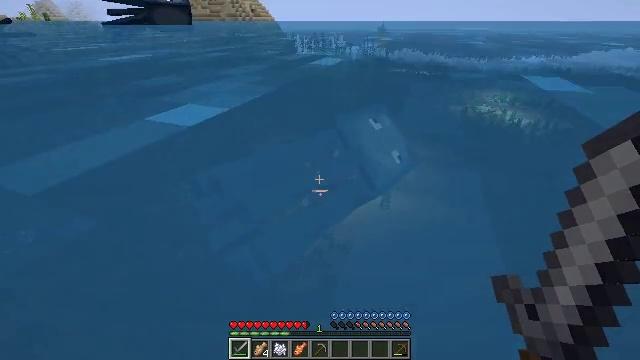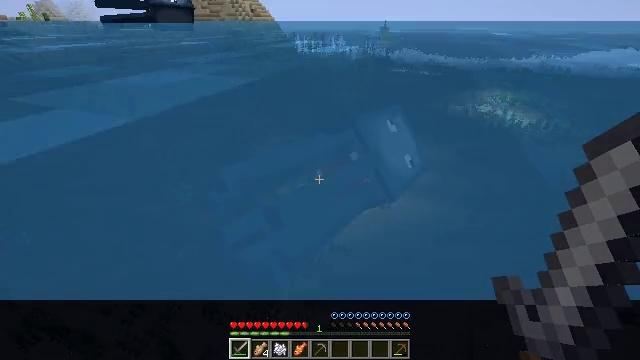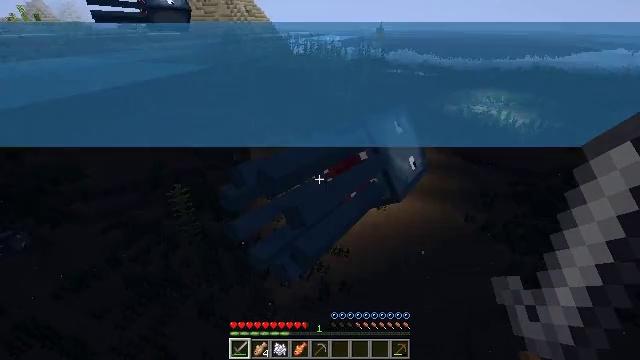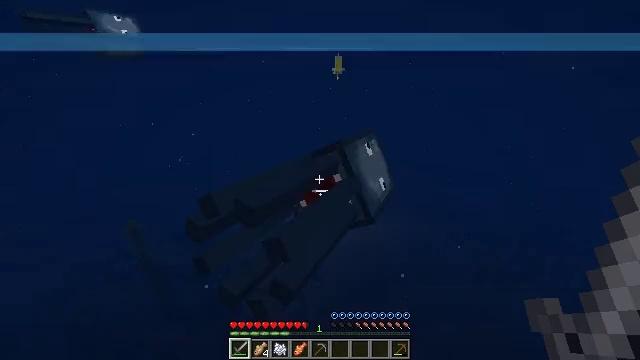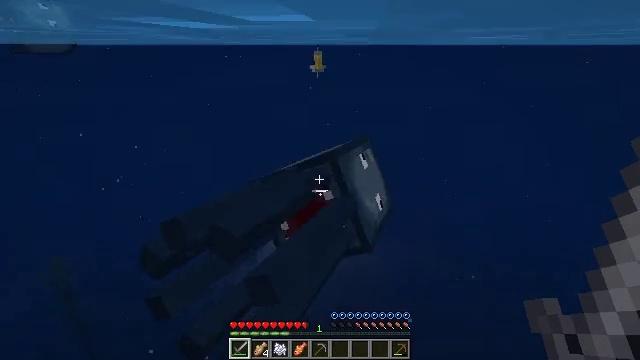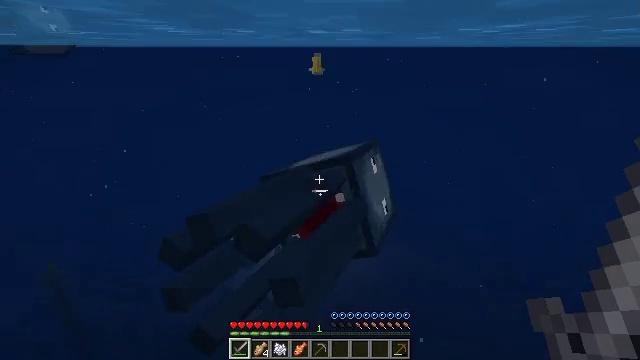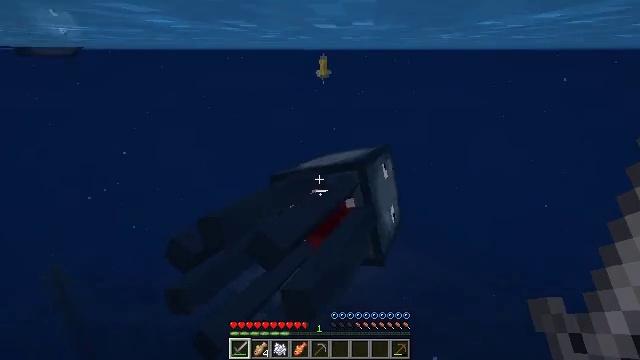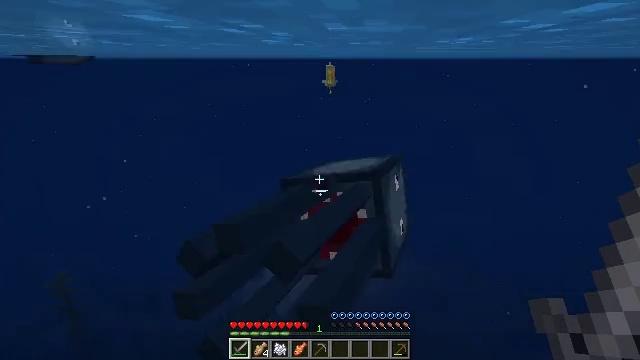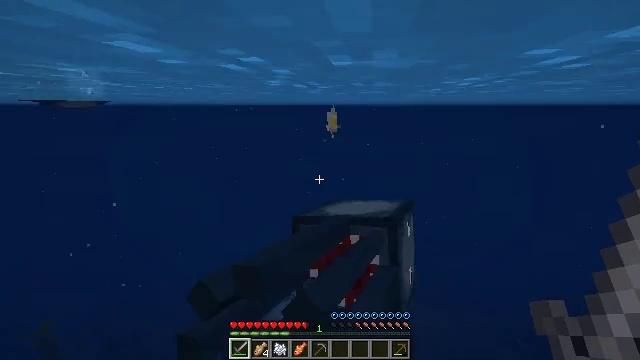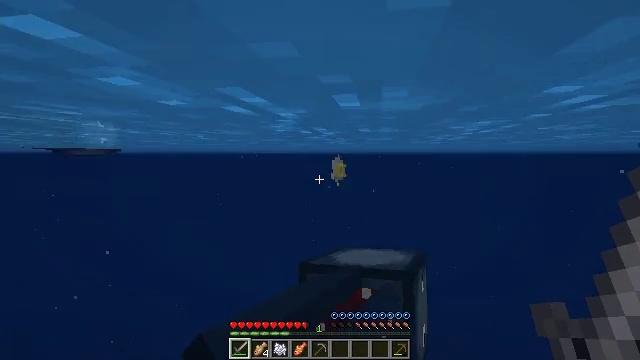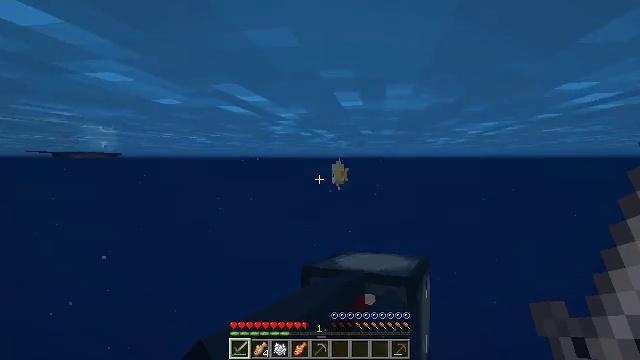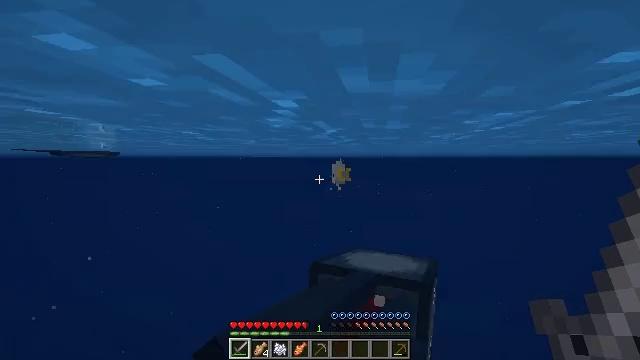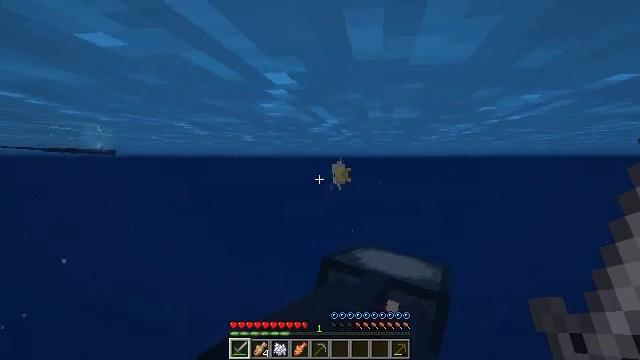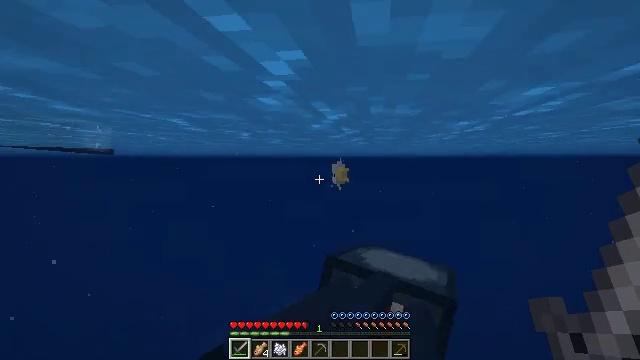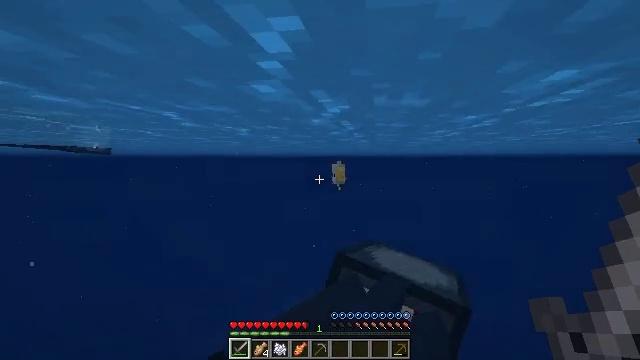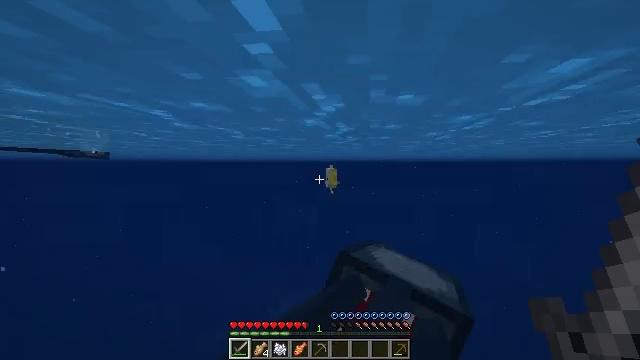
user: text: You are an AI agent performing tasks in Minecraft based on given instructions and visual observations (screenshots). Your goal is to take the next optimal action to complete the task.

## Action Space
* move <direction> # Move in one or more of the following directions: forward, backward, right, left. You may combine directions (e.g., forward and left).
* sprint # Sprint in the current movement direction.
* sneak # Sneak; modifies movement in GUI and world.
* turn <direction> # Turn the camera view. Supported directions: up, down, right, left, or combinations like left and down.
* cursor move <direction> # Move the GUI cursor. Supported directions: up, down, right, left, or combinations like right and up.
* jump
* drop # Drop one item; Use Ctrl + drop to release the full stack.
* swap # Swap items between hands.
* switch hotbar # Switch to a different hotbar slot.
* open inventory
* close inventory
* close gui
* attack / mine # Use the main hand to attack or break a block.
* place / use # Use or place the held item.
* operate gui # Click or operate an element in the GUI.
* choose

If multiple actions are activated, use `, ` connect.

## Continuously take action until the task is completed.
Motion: motion action
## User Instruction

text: Hunt a tropical fish.
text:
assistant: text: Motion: move forward
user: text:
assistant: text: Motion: move forward
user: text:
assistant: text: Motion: move forward, turn right and up
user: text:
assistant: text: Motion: move forward, turn right and up
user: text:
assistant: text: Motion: move forward
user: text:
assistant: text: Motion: move forward
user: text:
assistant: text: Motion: move forward, turn left and up
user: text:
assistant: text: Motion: move forward, turn up
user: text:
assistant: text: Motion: move forward, turn up
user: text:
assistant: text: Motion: move forward
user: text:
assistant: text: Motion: move forward
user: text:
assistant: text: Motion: move forward
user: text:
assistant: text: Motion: move forward
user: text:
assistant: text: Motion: move forward, sprint
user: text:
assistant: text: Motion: move forward, sprint, turn right
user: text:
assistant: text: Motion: move forward, sprint
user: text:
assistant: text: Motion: move forward, sprint
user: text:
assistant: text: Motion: move forward, sprint, turn right and up
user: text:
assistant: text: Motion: move forward, turn right and up
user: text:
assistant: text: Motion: move forward, turn up
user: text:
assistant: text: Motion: move forward
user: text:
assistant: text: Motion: move forward
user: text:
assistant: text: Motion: move forward
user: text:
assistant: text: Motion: move forward
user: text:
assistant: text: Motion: move forward
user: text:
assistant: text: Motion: move forward
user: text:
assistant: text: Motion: move forward
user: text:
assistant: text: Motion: move forward
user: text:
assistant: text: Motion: move forward
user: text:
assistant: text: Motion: move forward